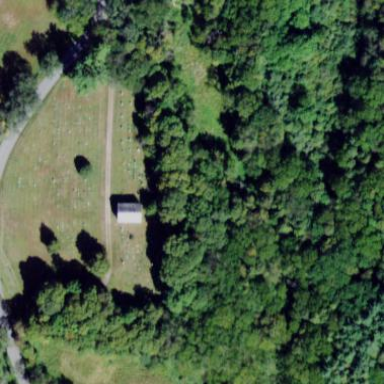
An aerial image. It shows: Grave yard.